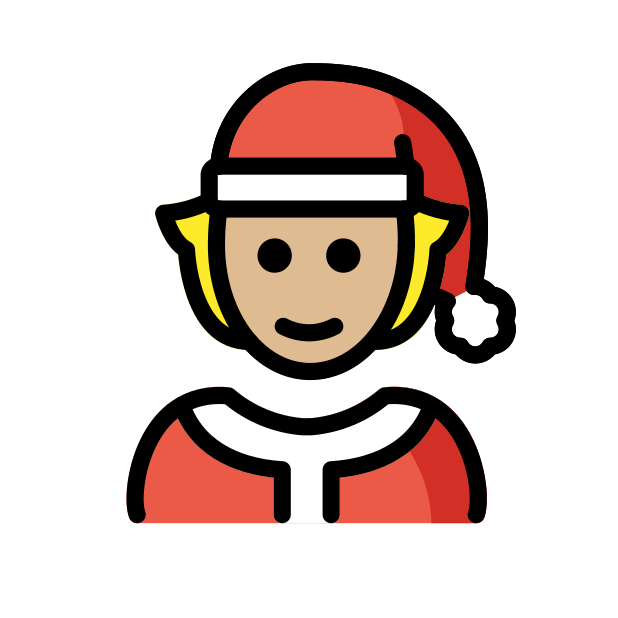
mx claus: medium-light skin tone